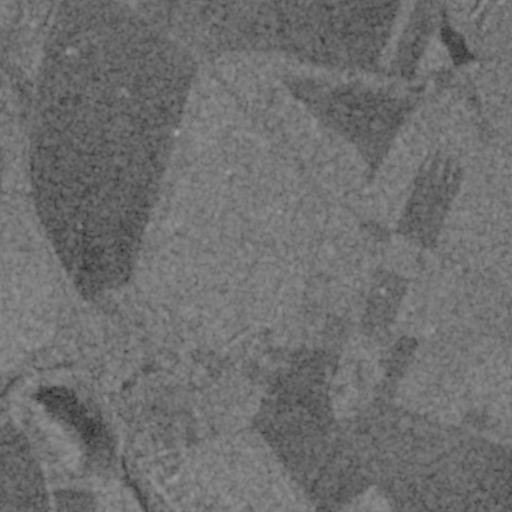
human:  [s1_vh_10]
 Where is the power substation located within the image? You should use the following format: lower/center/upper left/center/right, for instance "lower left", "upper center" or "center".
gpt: The power substation is located in the lower center of the image.
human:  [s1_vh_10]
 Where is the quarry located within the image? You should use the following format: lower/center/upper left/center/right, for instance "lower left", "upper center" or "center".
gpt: The quarry is located in the lower left of the image.
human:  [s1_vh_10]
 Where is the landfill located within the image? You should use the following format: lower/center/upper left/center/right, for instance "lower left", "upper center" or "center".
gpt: There is no landfill in the image.

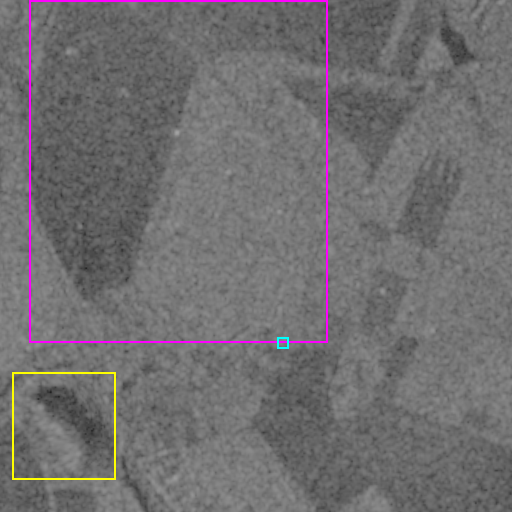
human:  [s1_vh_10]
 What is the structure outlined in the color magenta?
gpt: The structure outlined in magenta is a crop field.
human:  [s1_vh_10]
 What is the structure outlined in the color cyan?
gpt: The structure outlined in cyan is a power substation.
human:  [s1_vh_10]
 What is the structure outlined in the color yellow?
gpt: The structure outlined in yellow is a quarry.
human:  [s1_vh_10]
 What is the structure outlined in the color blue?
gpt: There is no blue outline.